Field crop: maize
Growth stage: 2
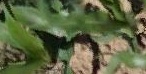
Species: maize